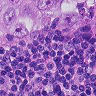
Metastatic tissue present: yes